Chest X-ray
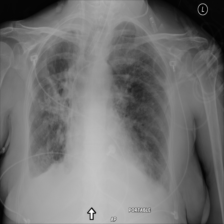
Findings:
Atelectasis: negative
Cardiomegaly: negative
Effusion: negative
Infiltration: negative
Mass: negative
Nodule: negative
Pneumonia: negative
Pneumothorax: negative
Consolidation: negative
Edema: negative
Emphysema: negative
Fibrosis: negative
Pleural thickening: negative
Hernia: negative